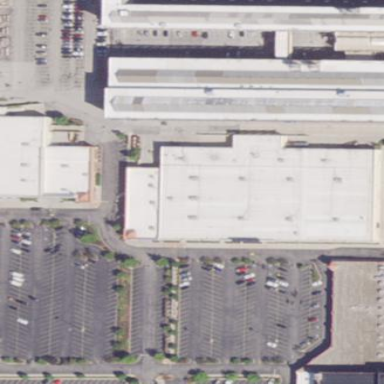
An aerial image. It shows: Retail building.